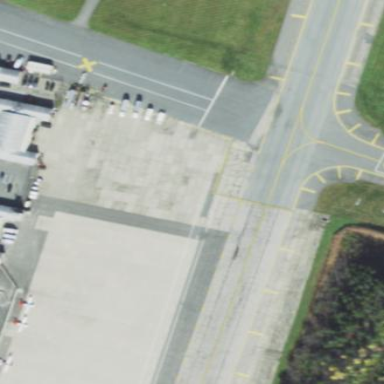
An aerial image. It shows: Apron at the airport.